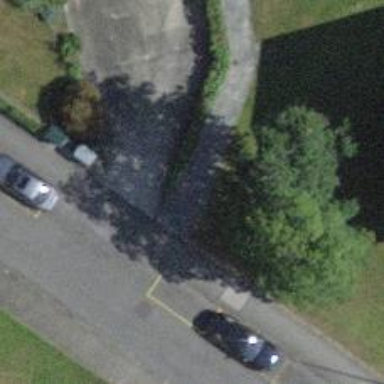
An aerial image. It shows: Set of steps on the road.